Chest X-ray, AP view. Patient: 52 years old, sex F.
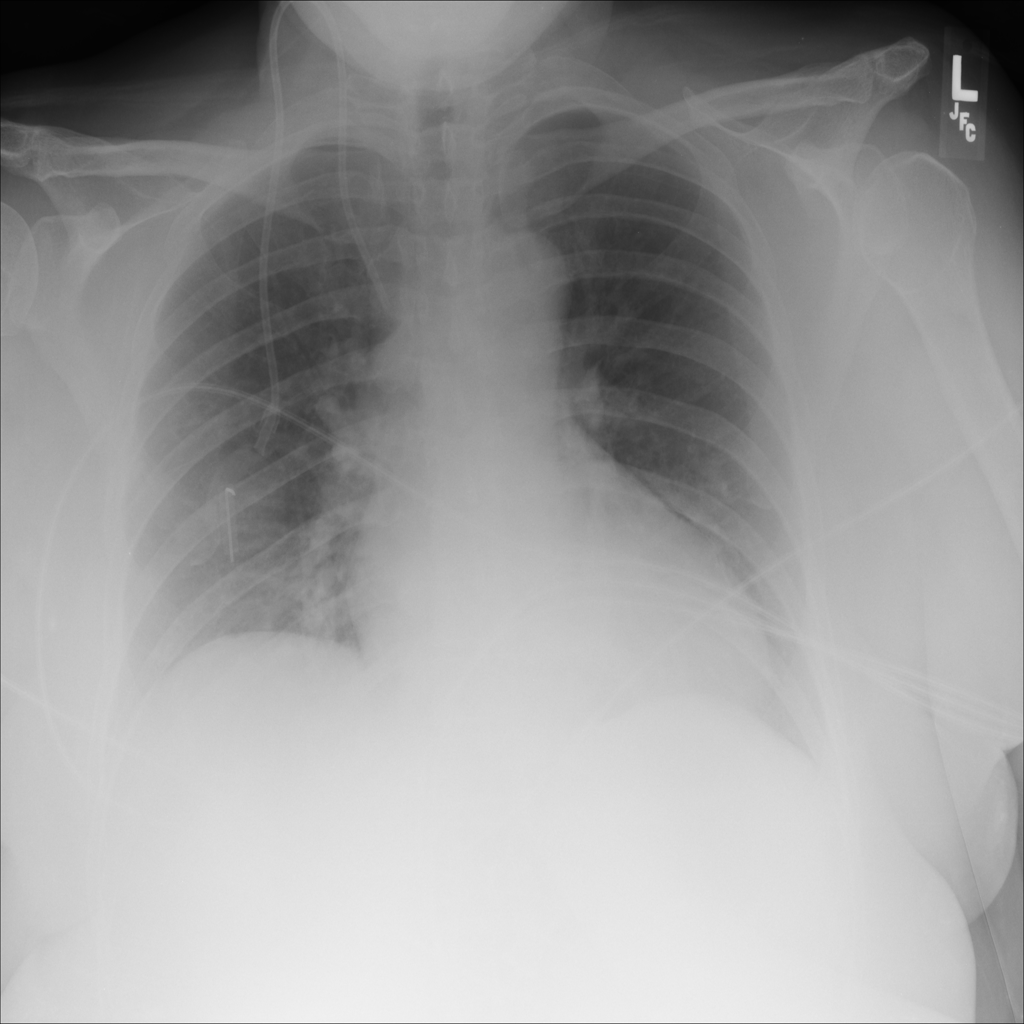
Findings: No Finding